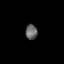
Tissue: lung
Cell type: Others
Senescence score: 0.2062
Nuclear area (px): 171
Mean DAPI intensity: 102.749